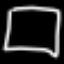
Label: square